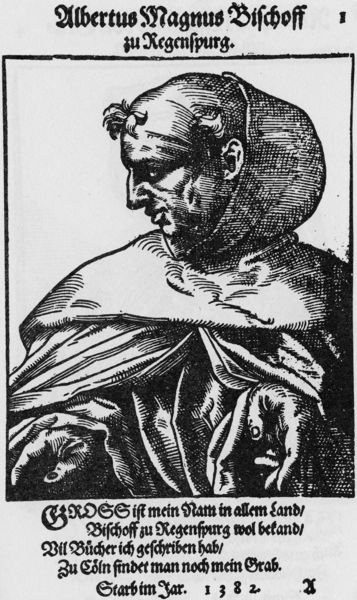
Titel: Bildnis des Albertus Magnus
Künstler: Tobias Stimmer
Institution: (Seriendruck)
Schlagwörter: gemälde, kopf, mann, umhang, weiß, finger, grau, haar, mund, nase, ohr, profil, schwarz, stirn, haube, falten, gesicht, kragen, rahmen, bild, bildnis, herr, hände, portrait, porträt, kirche, auge, gewand, haare, kutte, mantel, blatt, lippen, locke, holzschnitt, schrift, grafik, graphik, bischof, glatze, deutsch, wange, buch, druck, schraffur, radierung, stich, titel, seite, schwarzweiß, text, buchstaben, plakat, überschrift, helm, buchseite, mittelalter, priester, mönch, dürer, fraktur, altdeutsch, kapuze, schirft, köln, regensburg, flugschrift, albert, majuskel, seriendruck, anzeige, type, soutane, deztsch, albertus magnus, todesanzeige, der ist schon interessanter, schri8ft, 1382